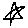
Label: star